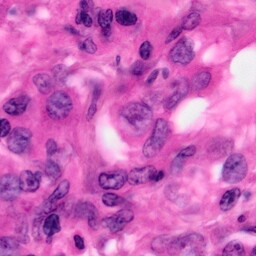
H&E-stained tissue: Pancreatic